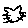
Label: cat